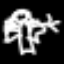
Label: angel